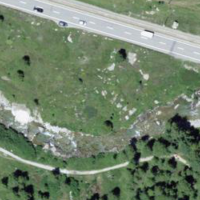
EUNIS habitat code: 15
Species observed at this site:
Vaccinium myrtillus